五年级 · 算术
直接写出得数共 3 题; 共

| $6^{2}=$ | $99+68=$ | $\mathrm{c} \times 3=$ | $12+
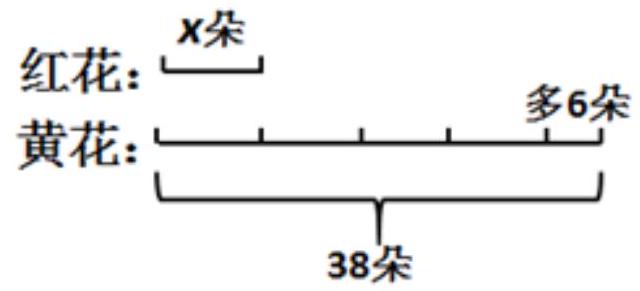
答案: 

| $6^{2}=36$ | $99+68=167$ | $c \times 3=3 c$ | $12+
解析: 答案:

| $6^{2}=36$ | $99+68=167$ | $c \times 3=3 c$ | $12+